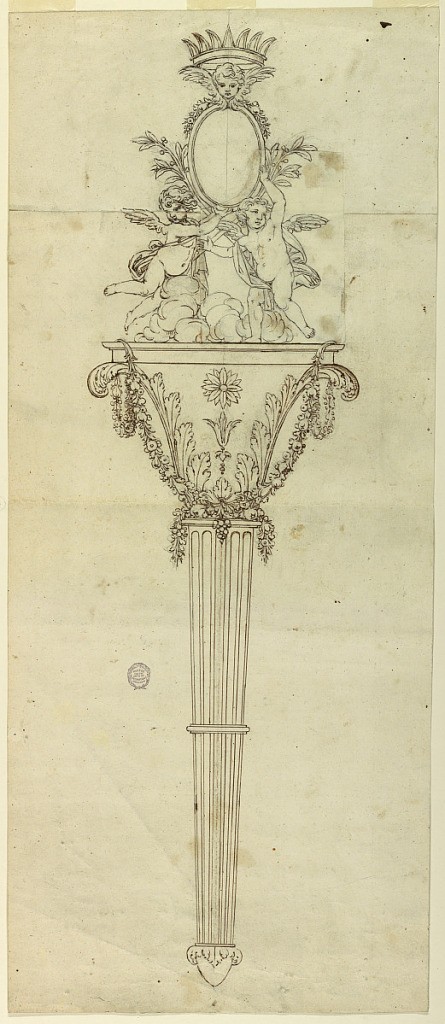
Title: Project for a Mace
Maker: Vincenzo Belli, Italian, 1710 - 1787
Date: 1840–1860
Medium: Graphite, pen and ink on two pieces of paper pasted together vertically
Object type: Drawing
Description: Fluted handle with a capital, surrounded by garlands. A running angel and another flying on clouds support an ovoidal medallion over crossed laurel boughs. Topped by a cherub and crown.